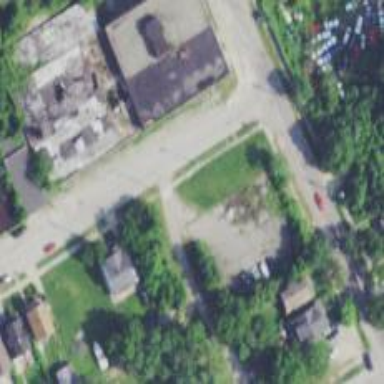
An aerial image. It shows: Alleyway designated as service road.